Question: I have a report choosing start date and end date.
I tested at the office and it is working fine.
When it is installed at the user's place, the following error pops up.

I wonder why is that?
I bring back the database and run at the office.
Still working fine.
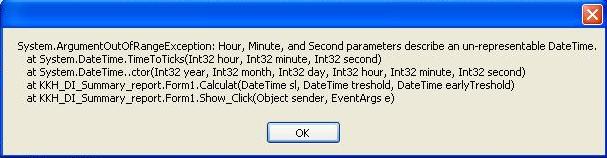
Answer: Well, it's not a parsing problem in 'DateTime.Parse', which is what I first expected. Your code ('Form1.Calculat') is calling the constructor directly, so you should be able to log what values you're trying to use to create the 'DateTime', along with which row of the database is causing the problem.
We can't really do any of that diagnostic work for you, but once you've worked out what the values are, you should look through your code to work out where they're coming from.
Does your client have a different default culture to your development machine? That's normally the first port of call - but unless you're parsing date/time strings into their constituent bits, I wouldn't have particularly expected this failure mode.
If you could post some code, that would really help.